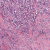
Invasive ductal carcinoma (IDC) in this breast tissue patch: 1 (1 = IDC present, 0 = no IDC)